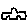
Label: car